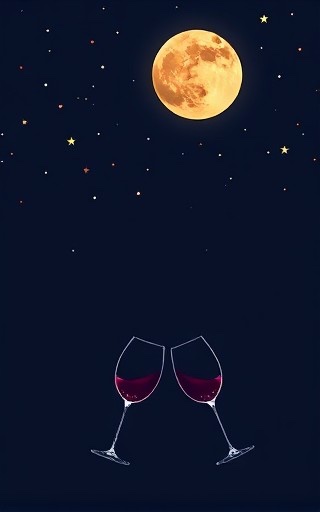
Category: Anniversary